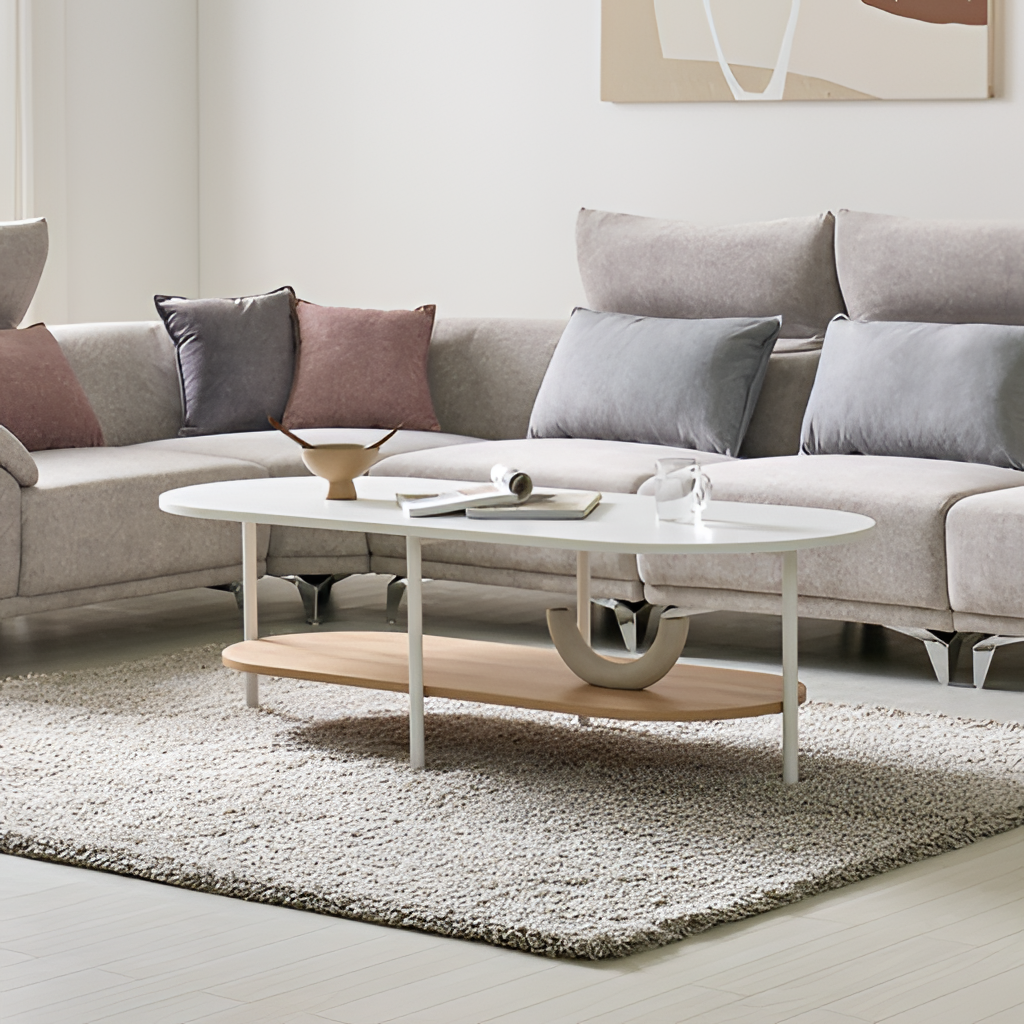
living room, beige fabric sectional sofa, beige wood flooring, with plank pattern, contemporary, paint wallpaper, with solid pattern